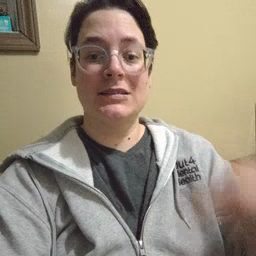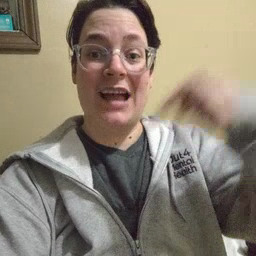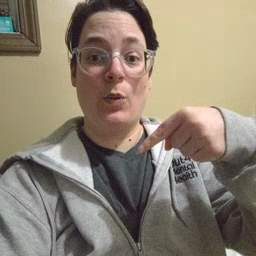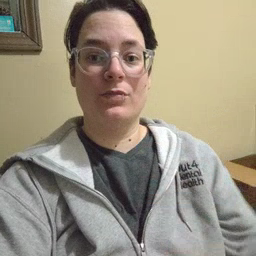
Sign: down